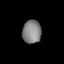
Tissue: lung
Cell type: Myeloid cells
Senescence score: 0.6417
Nuclear area (px): 434
Mean DAPI intensity: 128.56